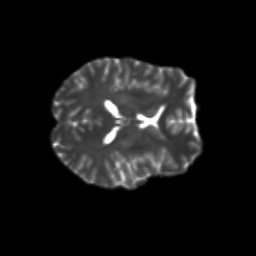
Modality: T2w
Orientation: axial
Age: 24
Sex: female
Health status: healthy
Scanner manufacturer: siemens
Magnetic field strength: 3 T
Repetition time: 8.6 s
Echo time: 0.095 s